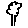
Label: tree